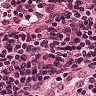
Metastatic tissue present: no